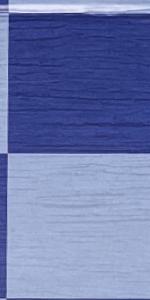
Label: Empty